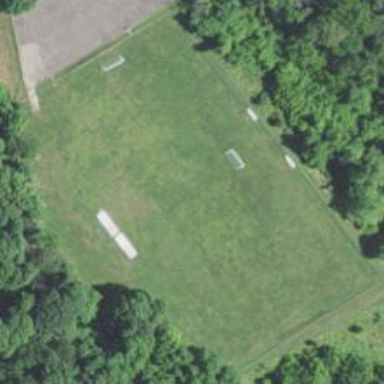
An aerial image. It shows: Soccer pitch for outdoor sports and leisure activities.